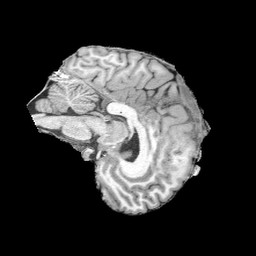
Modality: UNIT1
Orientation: sagittal